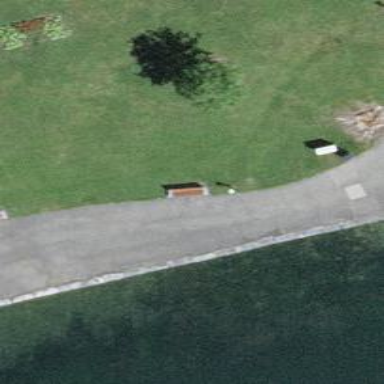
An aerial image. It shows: Bench.